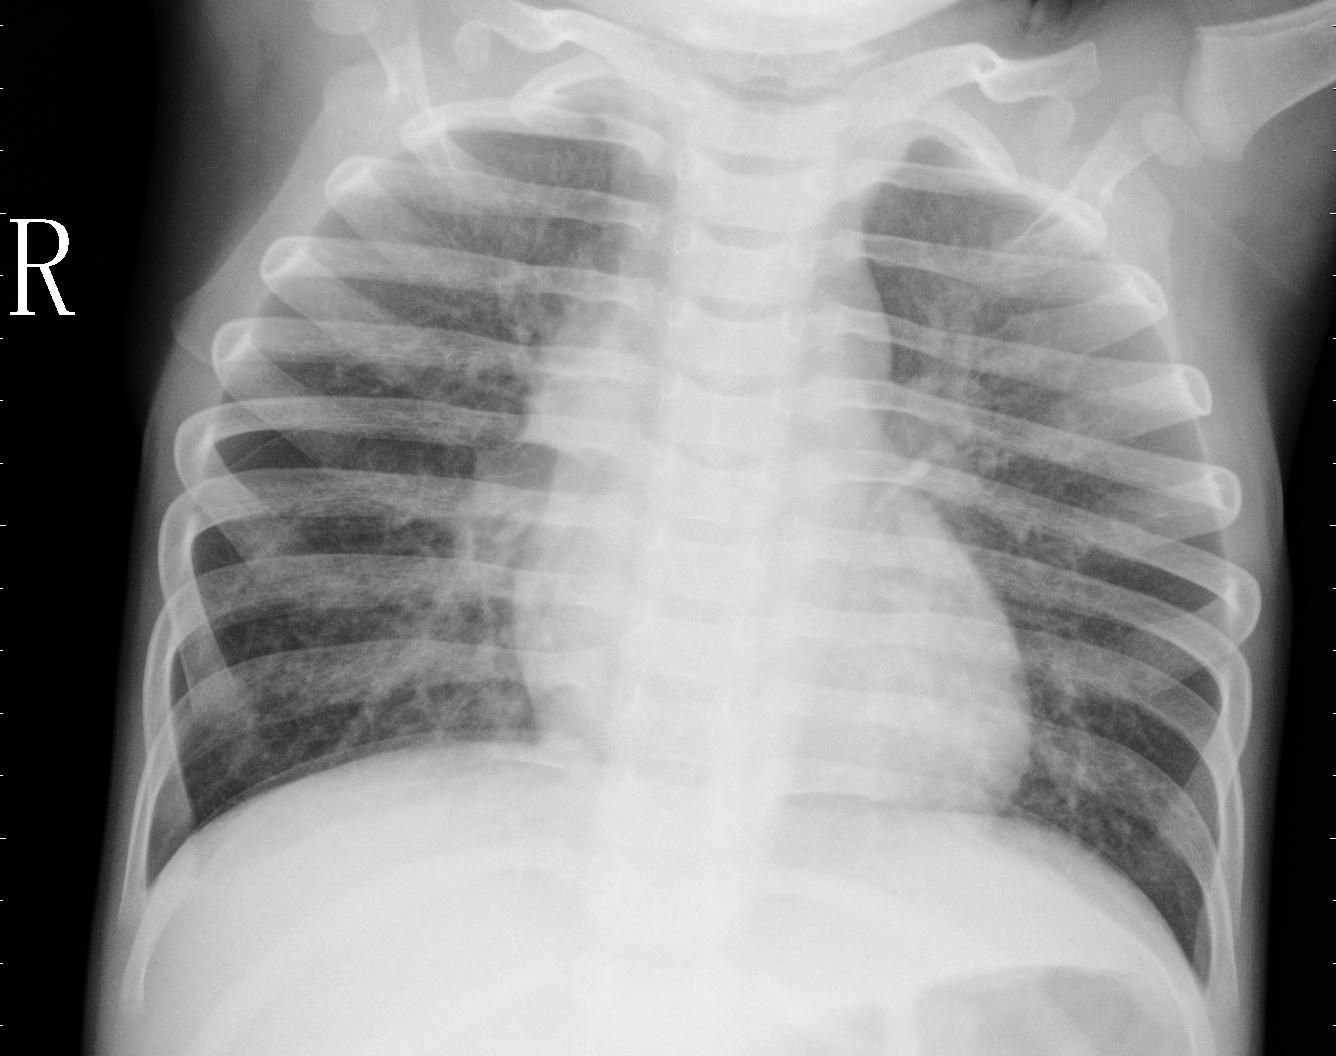
Diagnosis: PNEUMONIA